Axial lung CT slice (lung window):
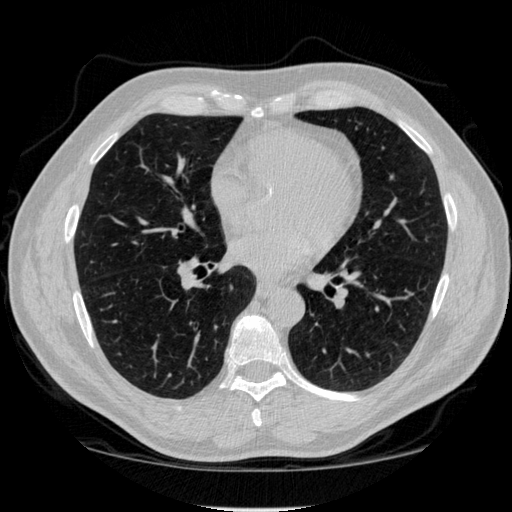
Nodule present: no